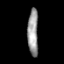
Tissue: prostate
Cell type: B cells
Senescence score: 0.7875
Nuclear area (px): 485
Mean DAPI intensity: 154.262